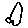
Label: moon